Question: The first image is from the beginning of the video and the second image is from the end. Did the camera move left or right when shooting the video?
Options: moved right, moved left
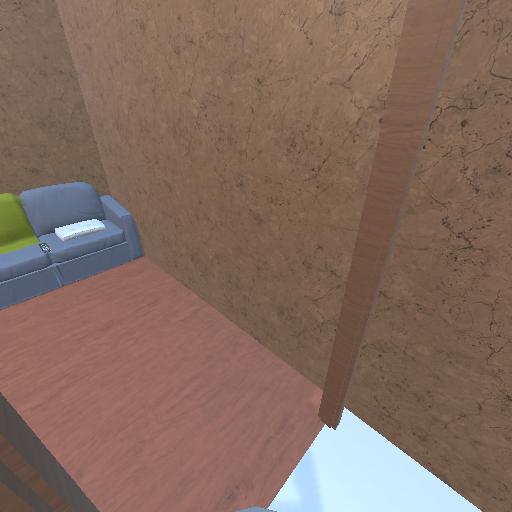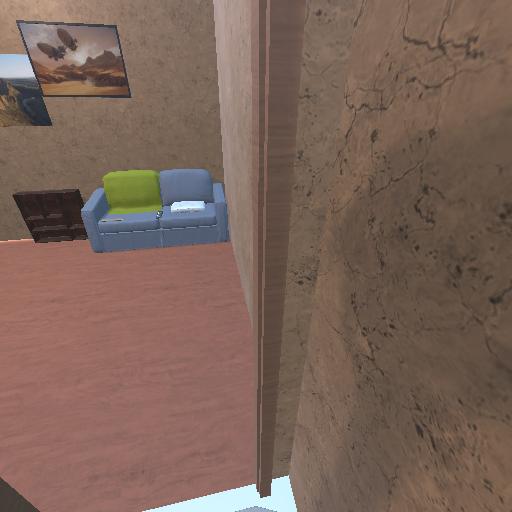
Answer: moved right